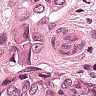
Metastatic tissue present: yes